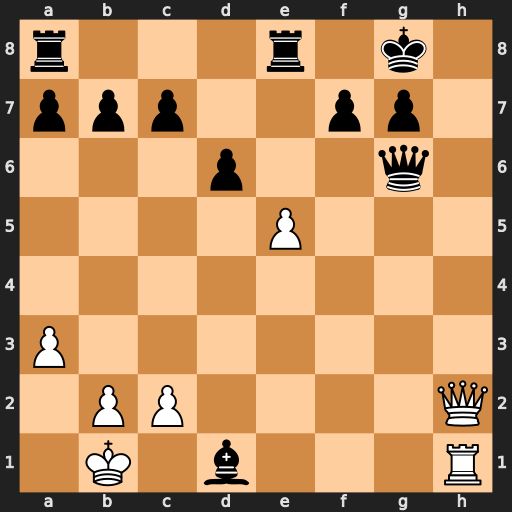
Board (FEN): r3r1k1/ppp2pp1/3p2q1/4P3/8/P7/1PP4Q/1K1b3R
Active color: w
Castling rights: -
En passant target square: -
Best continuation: Qh8#